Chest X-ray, AP view. Patient: 49 years old, sex F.
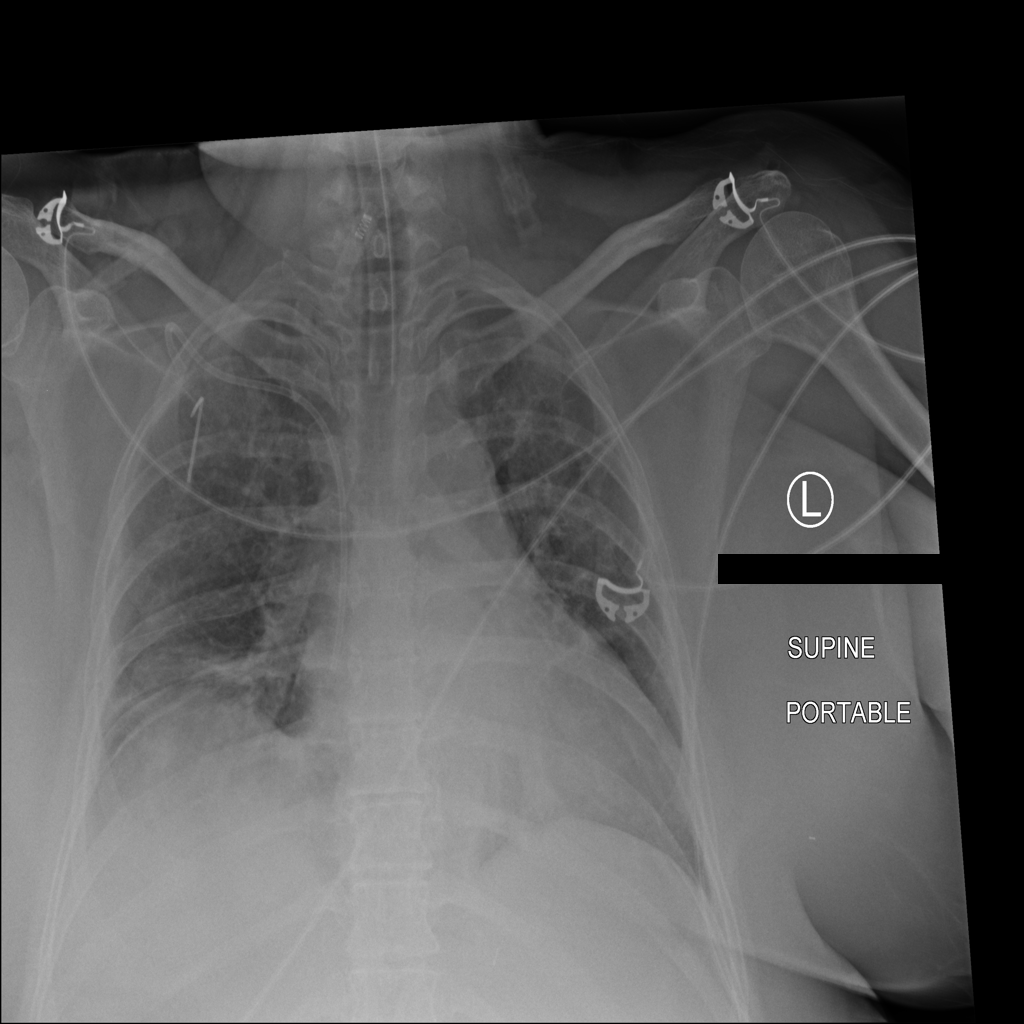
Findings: Atelectasis, Cardiomegaly